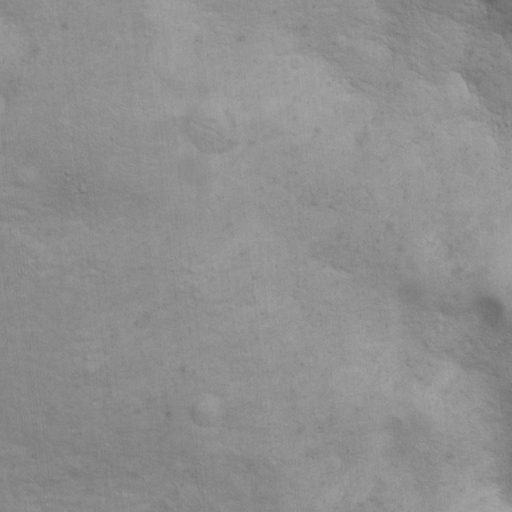
Classes present: Background